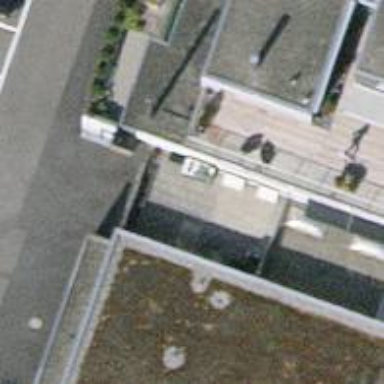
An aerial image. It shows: Car wash facility.